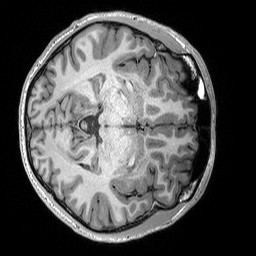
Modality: T1w
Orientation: axial
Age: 24
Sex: male
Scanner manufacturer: siemens
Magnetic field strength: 3 T
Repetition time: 2.3 s
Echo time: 0.00298 s